Interaction volume radius: 10 \u00c5
Interaction volume height: 15 \u00c5
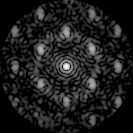
Disorder parameter: 0.4557